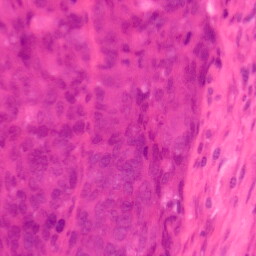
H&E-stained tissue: Colon